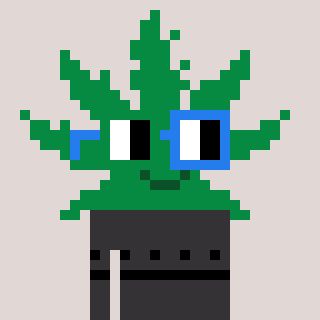
a pixel art character with square green and blue glasses, a weed-shaped head and a grayscale-colored body on a warm background